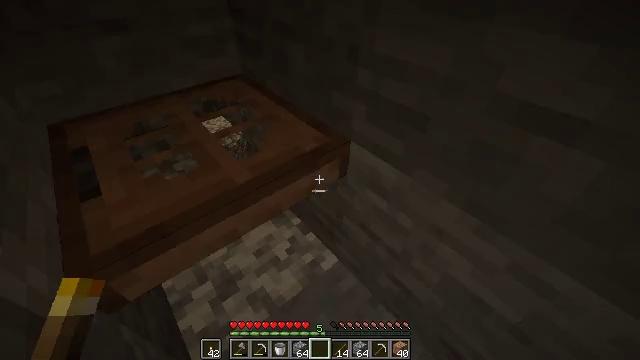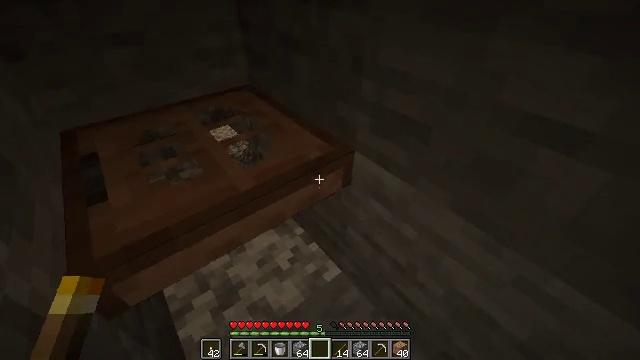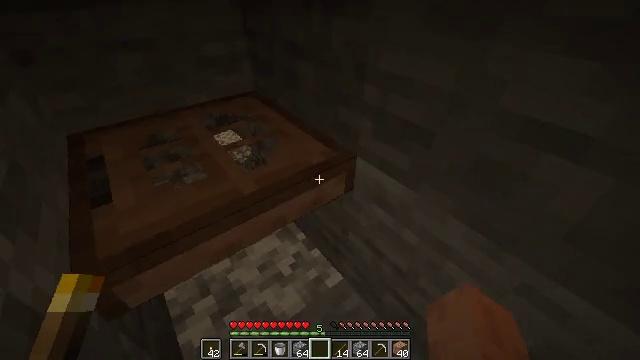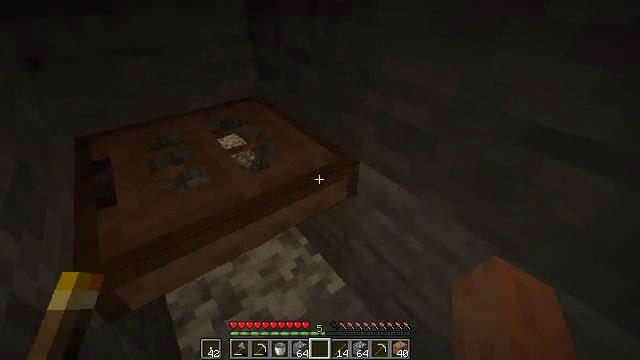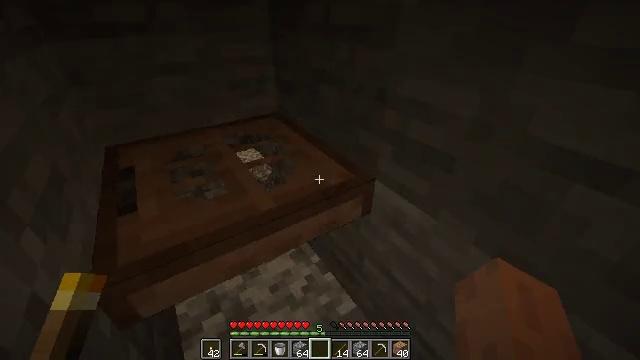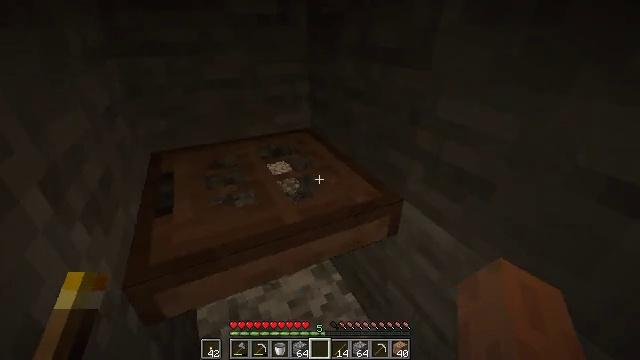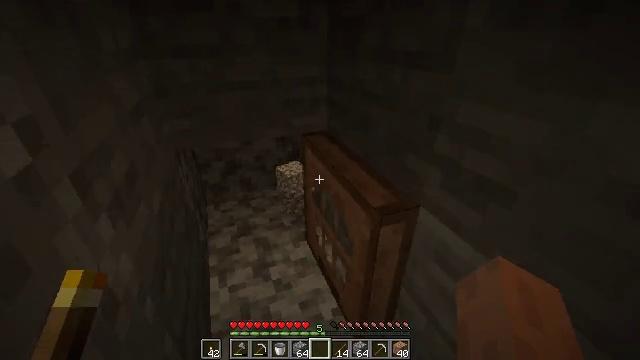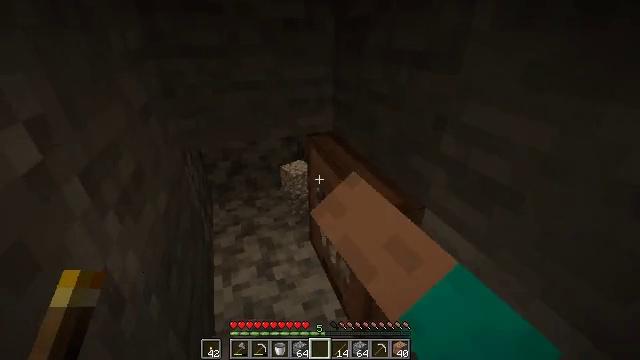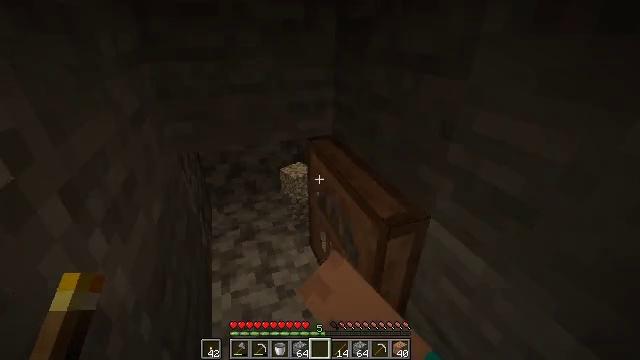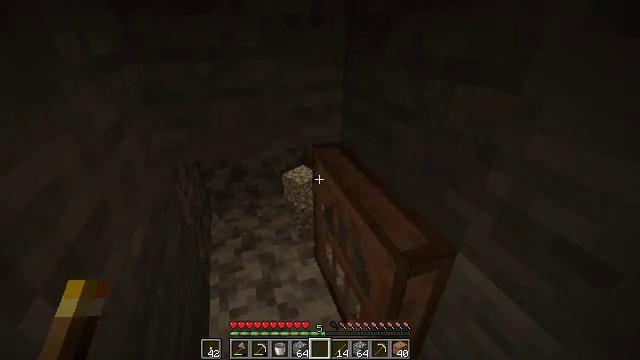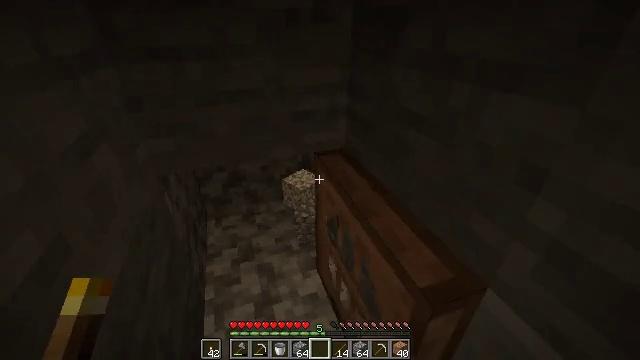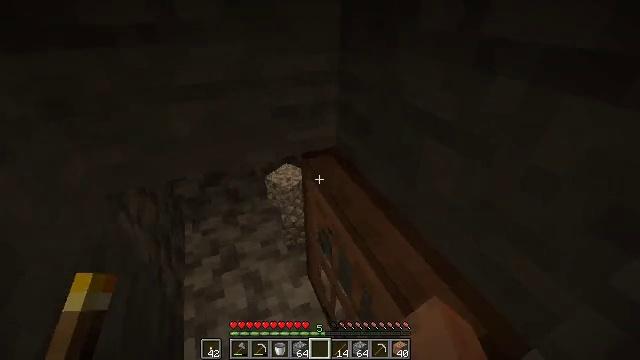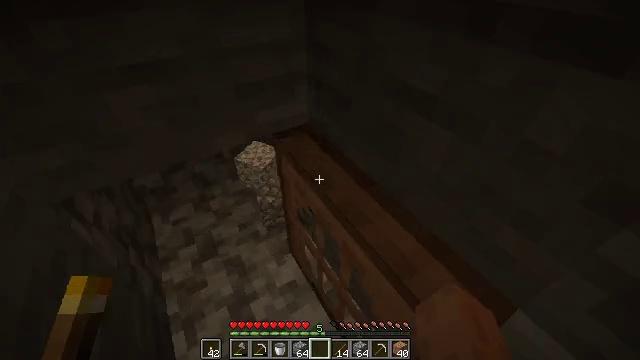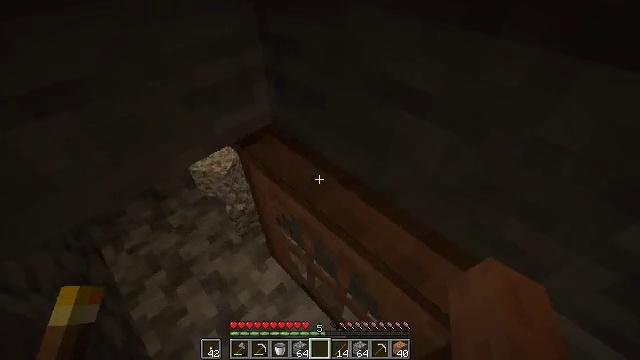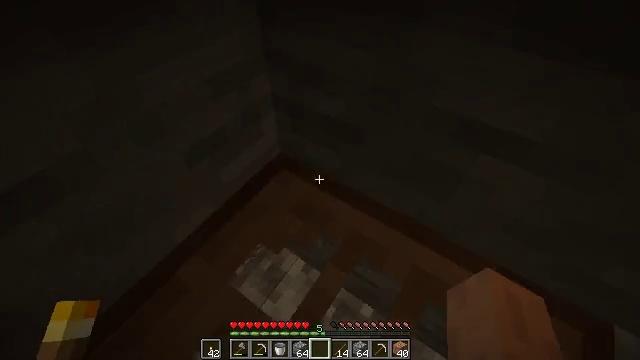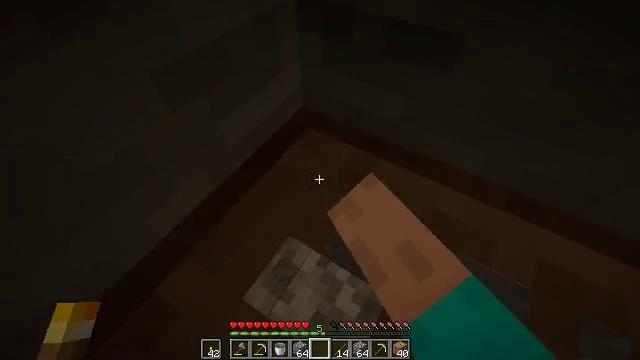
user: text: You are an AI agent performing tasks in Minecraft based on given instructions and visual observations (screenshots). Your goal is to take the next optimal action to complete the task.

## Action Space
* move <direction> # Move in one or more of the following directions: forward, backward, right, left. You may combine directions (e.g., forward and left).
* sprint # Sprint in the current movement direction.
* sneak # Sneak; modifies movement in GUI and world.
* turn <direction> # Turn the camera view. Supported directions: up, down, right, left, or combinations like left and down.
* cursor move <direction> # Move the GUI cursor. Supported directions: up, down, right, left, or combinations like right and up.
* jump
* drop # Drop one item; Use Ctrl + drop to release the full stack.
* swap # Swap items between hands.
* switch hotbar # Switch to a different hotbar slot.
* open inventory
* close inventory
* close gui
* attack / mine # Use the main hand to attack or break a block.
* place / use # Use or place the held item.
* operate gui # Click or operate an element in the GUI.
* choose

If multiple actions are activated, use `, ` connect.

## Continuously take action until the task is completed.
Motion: motion action
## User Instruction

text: Get the jungle trapdoor into your inventory.
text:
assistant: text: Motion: turn left and up
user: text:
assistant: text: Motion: turn up
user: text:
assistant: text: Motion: turn up
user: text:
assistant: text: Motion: turn left and up
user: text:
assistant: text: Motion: turn left and up
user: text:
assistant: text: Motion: turn left, use / place
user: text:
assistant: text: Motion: turn left, use / place
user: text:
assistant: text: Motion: move forward, use / place
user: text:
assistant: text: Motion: move forward, turn left and down
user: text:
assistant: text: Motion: move forward
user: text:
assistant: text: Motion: move forward, turn right and down
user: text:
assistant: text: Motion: move forward and move left, turn right and down
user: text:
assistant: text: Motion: move forward and move left, turn right and down
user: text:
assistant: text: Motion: move forward and move left, turn right and down, use / place
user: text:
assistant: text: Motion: move forward and move left, turn right and down, use / place
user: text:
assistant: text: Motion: move left, turn right and down, use / place
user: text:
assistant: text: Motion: move left, turn right and down, use / place
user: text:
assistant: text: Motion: move left, turn right and up
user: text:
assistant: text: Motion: turn right and up
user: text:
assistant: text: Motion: turn right and up
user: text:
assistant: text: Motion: turn right and up
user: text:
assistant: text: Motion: move left, turn right and up
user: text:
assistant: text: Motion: move left, turn right and up
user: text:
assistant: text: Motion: move left, turn right and up
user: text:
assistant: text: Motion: turn right and up
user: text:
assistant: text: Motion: turn right and up
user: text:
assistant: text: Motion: turn right
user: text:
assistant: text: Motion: turn right and up, switch to hotbar 1
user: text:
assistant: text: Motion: turn right and up, switch to hotbar 1
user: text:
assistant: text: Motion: turn right, attack / mine, switch to hotbar 1